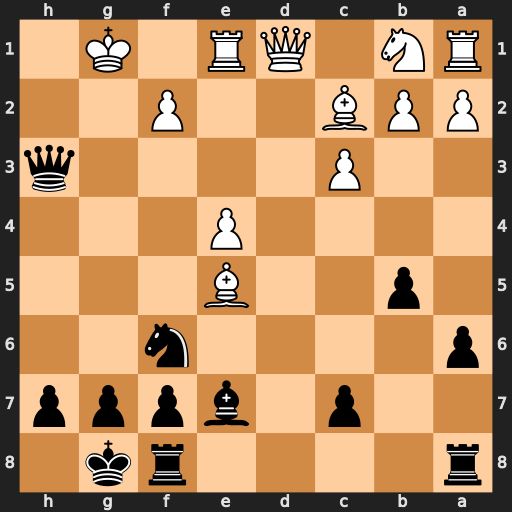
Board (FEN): r4rk1/2p1bppp/p4n2/1p2B3/4P3/2P4q/PPB2P2/RN1QR1K1
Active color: b
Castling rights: -
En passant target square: -
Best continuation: Ng4 Qd3 Qxd3 Bxd3 Nxe5